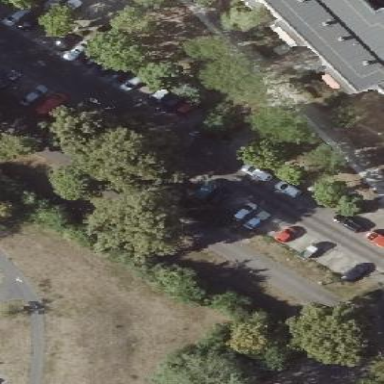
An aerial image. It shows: Street-side parking area.